【题型】证明题　【知识点】解析几何　【难度】hard
(2023·上海徐汇·三模) 椭圆$\Gamma_1:\frac{x^2}{a^2}+\frac{y^2}{b^2}=1(a>b>0)$的焦点$F_1$、$F_2$是双曲线$\Gamma_2$的顶点，其顶点是双曲线$\Gamma_2$的焦点，双曲线$\Gamma_2$的渐近线是$y=\pm x$，椭圆$\Gamma_1$与双曲线$\Gamma_2$有一个交点$P$，$\triangle PF_1F_2$的周长为$4+2\sqrt{2}$。

\begin{enumerate}
    \item 求椭圆$\Gamma_1$与双曲线$\Gamma_2$的标准方程；
    \item 设直线$l_1:y=k_1x+p$交双曲线$\Gamma_2$于$C$、$D$两点，交直线$l_2:y=k_2x$于点$E$，若$k_1k_2=1$，证明：$E$为$CD$的中点；
    \item 过点$Q(-4,0)$作动直线$l$交椭圆$\Gamma_1$于$A$、$B$两点，记$\overrightarrow{AQ}=\lambda\overrightarrow{QB}(\lambda\in\mathbb{R})$，若在线段$AB$上取一点$M$，使得$\overrightarrow{AM}=(-\lambda)\overrightarrow{MB}$，求点$M$的轨迹方程。
\end{enumerate}
【解答】
\noindent 【答案】(1)$\frac{x^2}{4}+\frac{y^2}{2}=1$，$\frac{x^2}{2}-\frac{y^2}{2}=1$

(2) 证明见详解

(3)$x=-1$

\noindent 【知识点】由韦达定理或斜率求弦中点、椭圆中的定值问题、根据$a$、$b$、$c$求双曲线的标准方程、根据$a$、$b$、$c$求椭圆标准方程

\noindent 【分析】(1) 根据题意结合椭圆的定义以及双曲线的渐近线分析运算；

(2) 根据题意利用点差法分析运算；

(3) 根据题意讨论直线$l$的斜率是否为0，结合韦达定理以及向量的线性运算分析运算。

\noindent 【详解】(1) 设椭圆$\Gamma_1$的半焦距为$c>0$，双曲线$\Gamma_2$的实轴长、虚轴长、焦距依次为$2a_1$、$2b_1$、$2c_1$，则可得$a_1=c$，$c_1=a$，

因为双曲线$\Gamma_2$的焦点在$x$轴上，且渐近线是$y=\pm x$，则$\frac{b_1}{a_1}=1$，即$a_1=b_1$，

可得$c_1=\sqrt{a_1^2+b_1^2}=\sqrt{2}a_1$，即$a=\sqrt{2}c$，所以$b=\sqrt{a^2-c^2}=c$，

又因为点$P$在椭圆$\Gamma_1$上，则$\triangle PF_1F_2$的周长为$2a+2c=2\sqrt{2}c+2c=4+2\sqrt{2}$，解得$c=\sqrt{2}$，

可得$a=2$，$b=c=\sqrt{2}$，$a_1=b_1=\sqrt{2}$，$c_1=2$，

所以椭圆$\Gamma_1$的标准方程为$\frac{x^2}{4}+\frac{y^2}{2}=1$，双曲线$\Gamma_2$的标准方程$\frac{x^2}{2}-\frac{y^2}{2}=1$。

\noindent (2) 设$C(x_1,y_1)$，$D(x_2,y_2)$，则$CD$的中点$M\left(\frac{x_1+x_2}{2},\frac{y_1+y_2}{2}\right)$，

由题意可知：$k_1\neq0$，$k_1\neq k_2$，则$\frac{x_1+x_2}{2}\neq0$，$\frac{y_1+y_2}{2}\neq0$，

可得$k_1=\frac{y_1-y_2}{x_1-x_2}$，$k_{OM}=\frac{\frac{y_1+y_2}{2}}{\frac{x_1+x_2}{2}}=\frac{y_1+y_2}{x_1+x_2}$，

因为$C$，$D$在双曲线$\Gamma_2$上，则
\[
\begin{cases}
\frac{x_1^2}{2}-\frac{y_1^2}{2}=1 \\
\frac{x_2^2}{2}-\frac{y_2^2}{2}=1
\end{cases}
\]
两式相减可得$\frac{x_1^2-x_2^2}{2}-\frac{y_1^2-y_2^2}{2}=0$，

整理得$\frac{y_1^2-y_2^2}{x_1^2-x_2^2}=\frac{y_1-y_2}{x_1-x_2}\cdot\frac{y_1+y_2}{x_1+x_2}=1$，即$k_1k_{OM}=1$，

又因为$k_1k_2=1$，则$k_2=k_{OM}$，

且点$E$，$M$均在直线$l_2$上，则点$E$即为点$M$，即$E$为$CD$的中点。

\noindent (3) 设$M(x,y)$，

当直线$l$的斜率为0时，则$A(-2,0)$，$B(2,0)$，

可得$\overrightarrow{AQ}=(-2,0)$，$\overrightarrow{QB}=(6,0)$，$\overrightarrow{AM}=(x+2,y)$，$\overrightarrow{MB}=(2-x,-y)$，

因为$\overrightarrow{AQ}=\lambda\overrightarrow{QB}$，则$-2=6\lambda$，解得$\lambda=-\frac{1}{3}$，

又因为$\overrightarrow{AM}=(-\lambda)\overrightarrow{MB}$，则
\[
\begin{cases}
x+2=\frac{1}{3}(2-x) \\
y=\frac{1}{3}(-y)
\end{cases}
\]
解得$\begin{cases}x=-1 \\ y=0\end{cases}$，即$M(-1,0)$；

当直线$l$的斜率不为0时，可设直线$l$的方程为$x=my-4$，$A(x_3,y_3)$，$B(x_4,y_4)$，

可得$\overrightarrow{AQ}=(-4-x_3,-y_3)$，$\overrightarrow{QB}=(x_4+4,y_4)$，$\overrightarrow{AM}=(x-x_3,y-y_3)$，$\overrightarrow{MB}=(x_4-x,y_4-y)$，

联立方程
\[
\begin{cases}
x=my-4 \\
\frac{x^2}{4}+\frac{y^2}{2}=1
\end{cases}
\]
消去$x$得$(m^2+2)y^2-8my+12=0$，

则$\Delta=64m^2-48(m^2+2)>0$，解得$m>\sqrt{6}$或$m<-\sqrt{6}$，

可得$y_3+y_4=\frac{8m}{m^2+2}$，$y_3y_4=\frac{12}{m^2+2}$，

因为$\overrightarrow{AQ}=\lambda\overrightarrow{QB}$，则$\begin{cases}-4-x_3=\lambda(x_4+4) \\ -y_3=\lambda y_4\end{cases}$，整理得$\begin{cases}x_3+\lambda x_4=-4-4\lambda \\ y_3=-\lambda y_4\end{cases}$，

由$\begin{cases}y_3+y_4=\frac{8m}{m^2+2} \\ y_3y_4=\frac{12}{m^2+2}\end{cases}$，可得$m=\frac{3}{2}\times\frac{y_3+y_4}{y_3y_4}=\frac{3}{2}\times\frac{\lambda-1}{\lambda y_4}$，

又因为$\overrightarrow{AM}=(-\lambda)\overrightarrow{MB}$，则$x-x_3=-\lambda(x_4-x)$，

整理得$x=\frac{x_3-\lambda x_4}{1-\lambda}=\frac{(my_3-4)-\lambda(my_4-4)}{1-\lambda}=\frac{m(y_3-\lambda y_4)}{1-\lambda}-4=\frac{\frac{3}{2}\times\frac{\lambda-1}{\lambda y_4}\times(-2\lambda y_4)}{1-\lambda}-4=-1$；

综上所述：点$M$的轨迹方程为$x=-1$。

\noindent 【点睛】方法点睛：与相交有关的向量问题的解决方法

在解决直线与圆锥曲线相交，所得弦端点的有关的向量问题时，一般需利用相应的知识，将该关系转化为端点坐标满足的数量关系，再将其用横(纵)坐标的方程表示，从而得到参数满足的数量关系，进而求解。
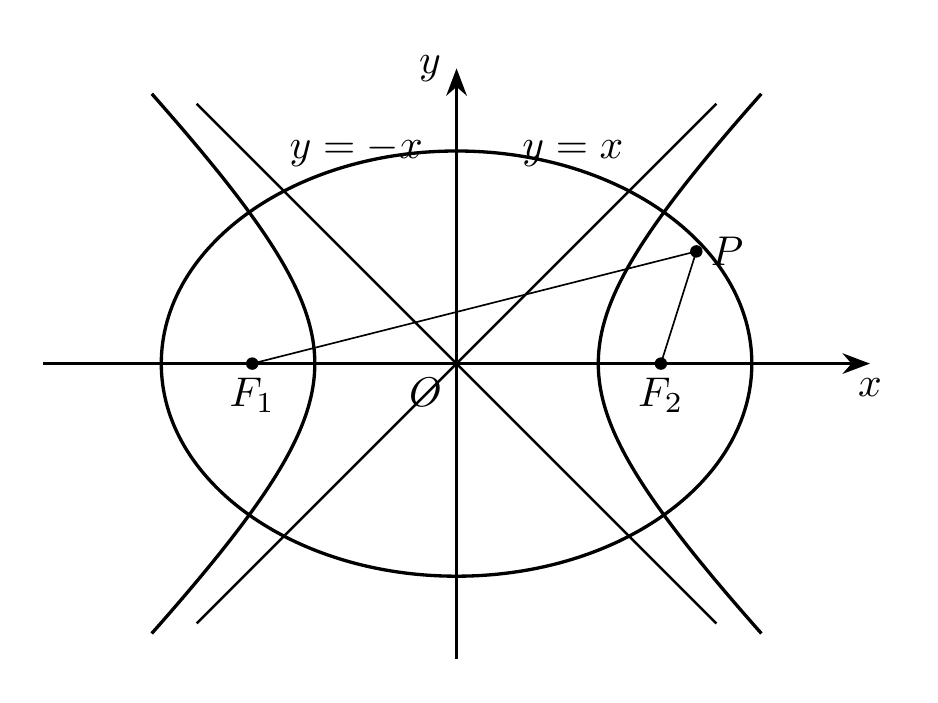
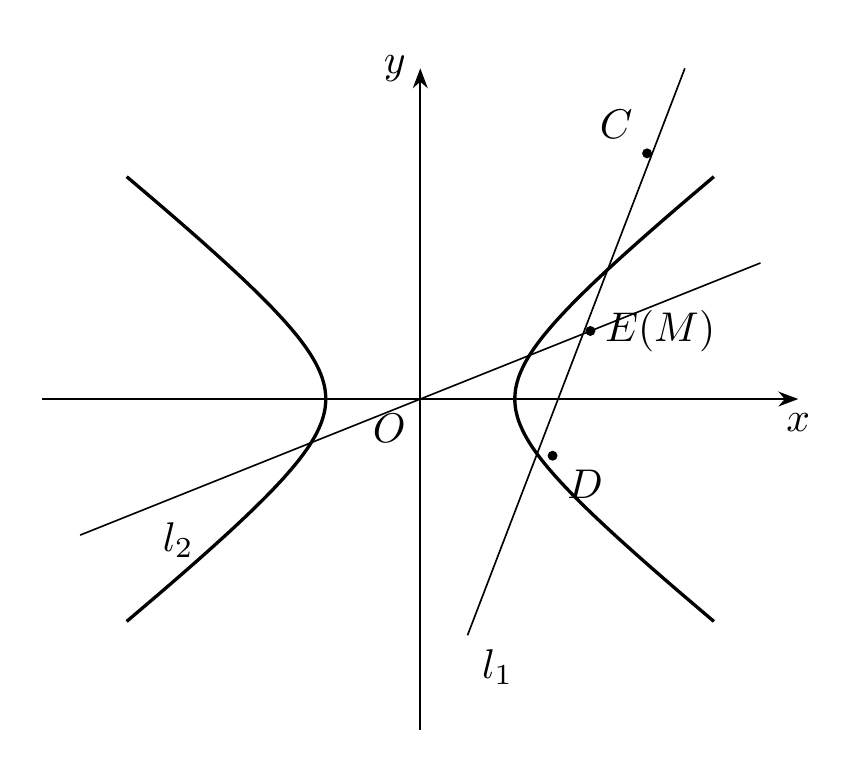
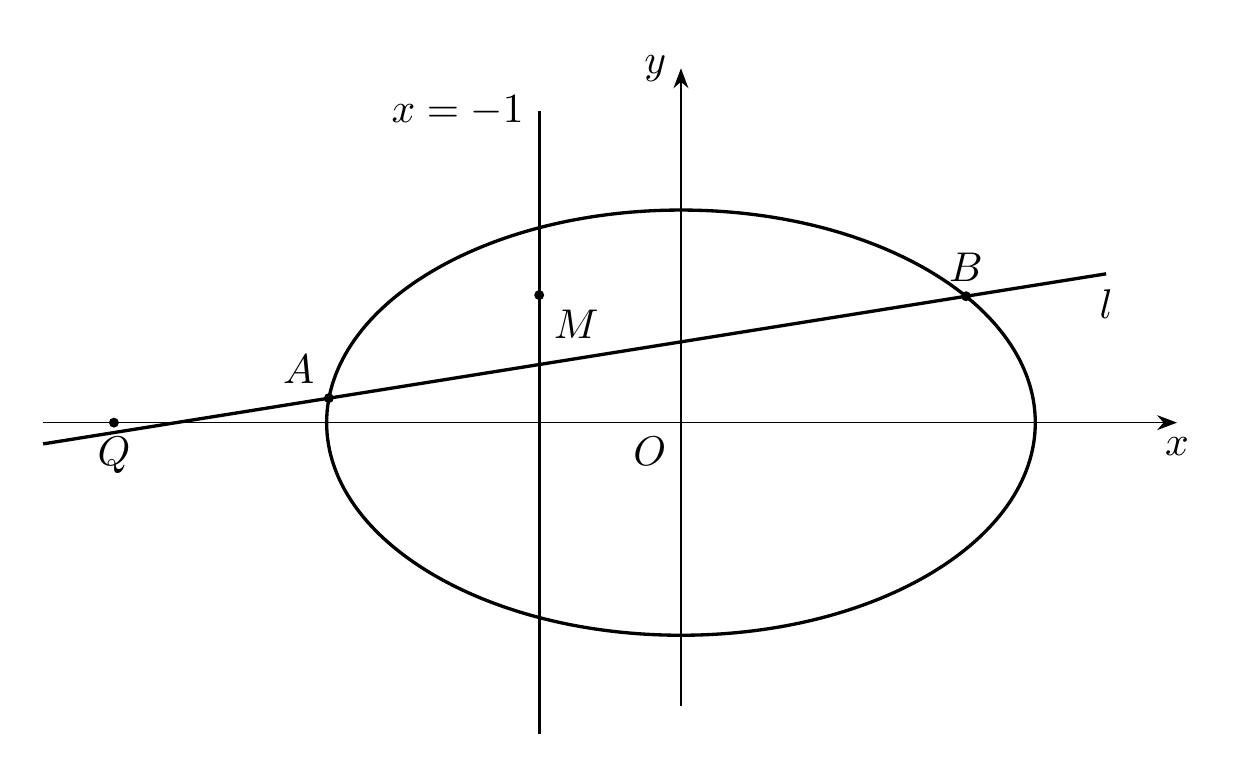